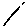
Label: line